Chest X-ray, PA view. Patient: 49 years old, sex M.
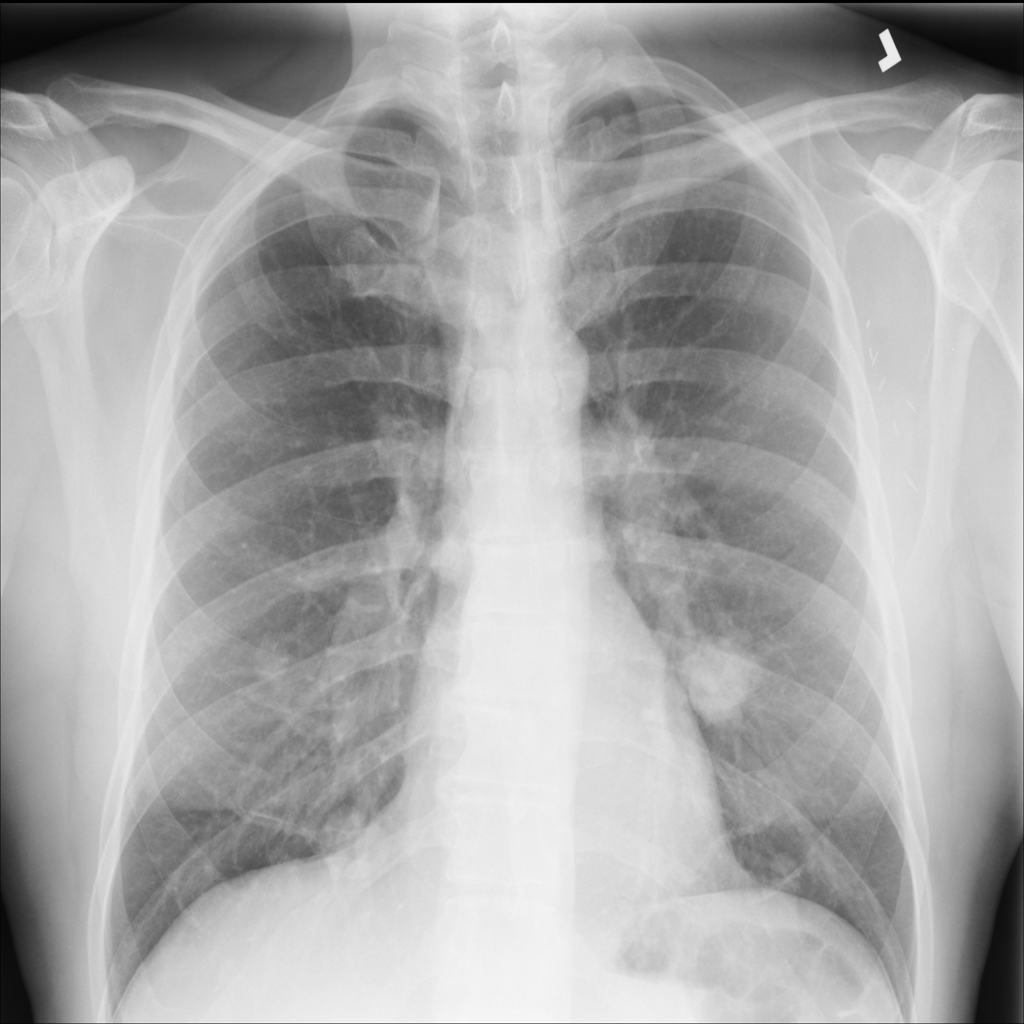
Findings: No Finding